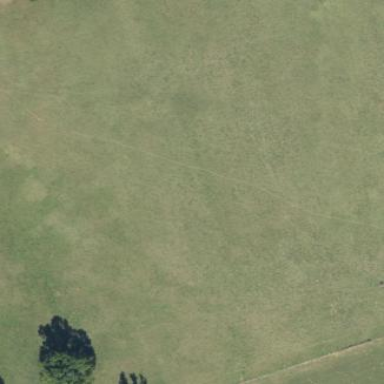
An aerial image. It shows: Pasture area used as meadow.